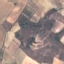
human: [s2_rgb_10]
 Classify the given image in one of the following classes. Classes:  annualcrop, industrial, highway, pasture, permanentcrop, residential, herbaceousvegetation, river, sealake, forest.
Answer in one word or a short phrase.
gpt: PermanentCrop